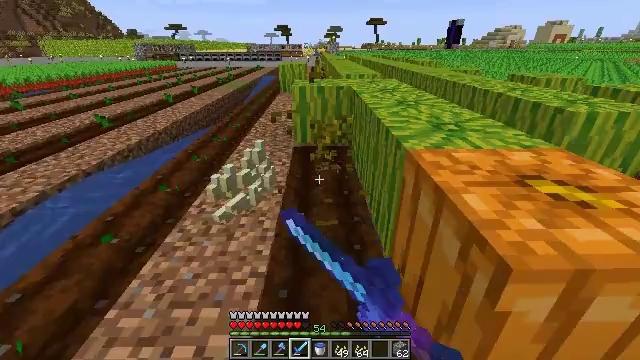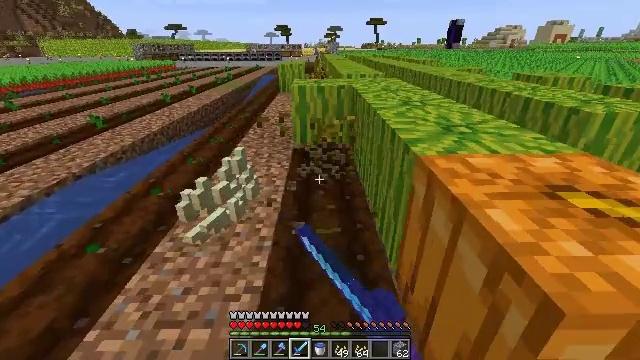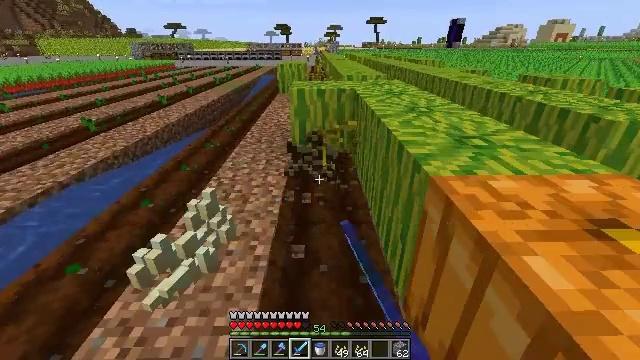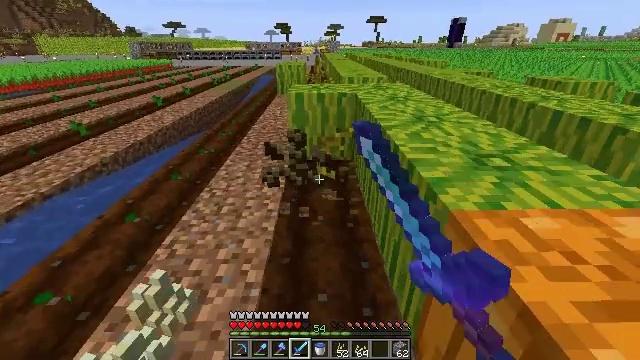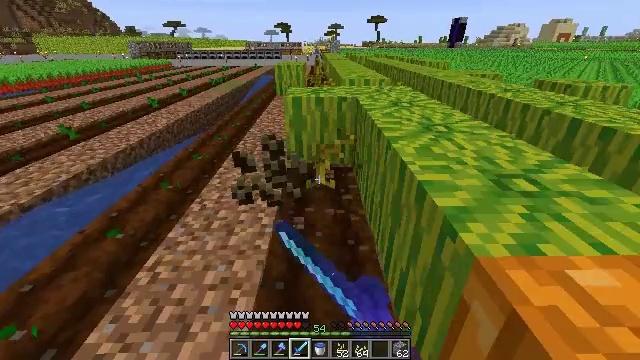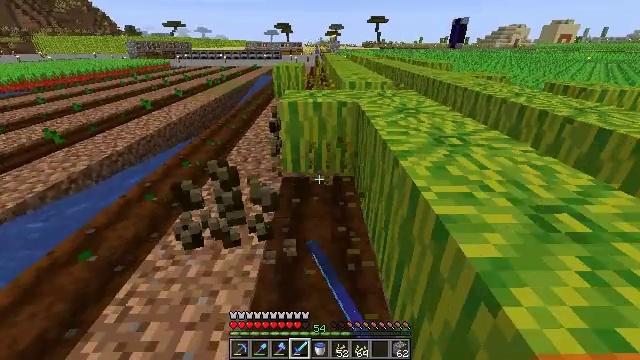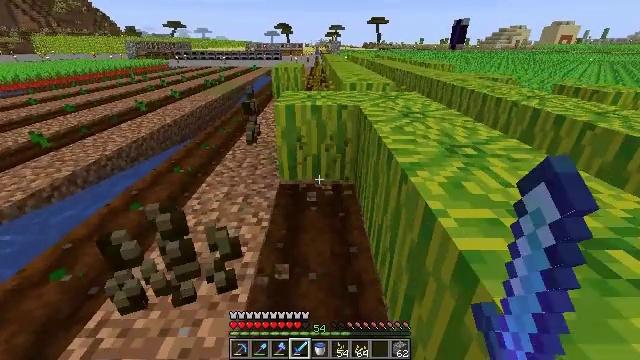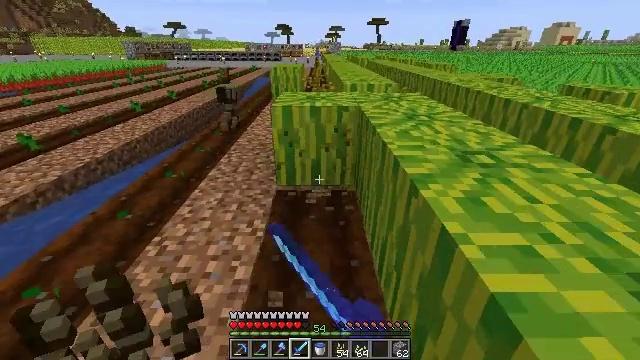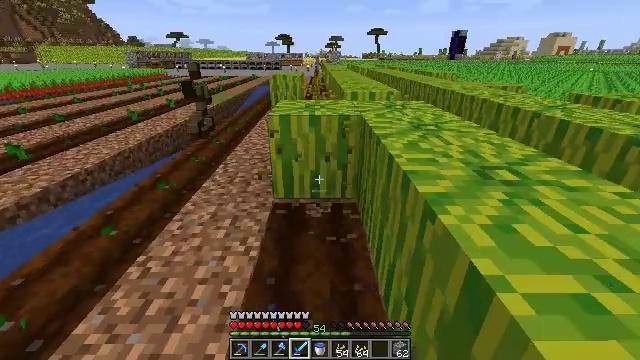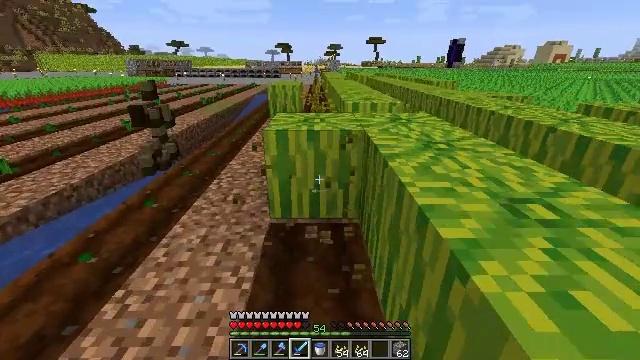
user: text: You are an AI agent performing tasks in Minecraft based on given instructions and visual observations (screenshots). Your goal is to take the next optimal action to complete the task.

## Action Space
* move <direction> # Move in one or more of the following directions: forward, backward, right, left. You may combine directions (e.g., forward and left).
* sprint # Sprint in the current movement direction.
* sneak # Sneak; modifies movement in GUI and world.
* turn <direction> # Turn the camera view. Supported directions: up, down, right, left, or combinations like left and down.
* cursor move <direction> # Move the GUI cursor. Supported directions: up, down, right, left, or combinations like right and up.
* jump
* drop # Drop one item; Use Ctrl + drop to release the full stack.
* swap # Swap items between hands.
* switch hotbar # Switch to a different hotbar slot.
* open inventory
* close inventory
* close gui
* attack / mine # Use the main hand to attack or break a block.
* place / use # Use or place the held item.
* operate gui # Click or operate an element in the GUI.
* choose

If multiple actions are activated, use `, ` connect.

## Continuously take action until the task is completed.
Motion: motion action
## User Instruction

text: Detach the attached melon stem from the melon.
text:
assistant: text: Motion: move forward, attack / mine
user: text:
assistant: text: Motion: move forward, attack / mine
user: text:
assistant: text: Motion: move forward, attack / mine
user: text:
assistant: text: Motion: move forward, attack / mine
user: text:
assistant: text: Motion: move forward, attack / mine
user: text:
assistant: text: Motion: move forward, attack / mine
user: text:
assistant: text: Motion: move forward
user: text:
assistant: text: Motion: move forward, turn up
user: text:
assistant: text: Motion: move forward, turn up
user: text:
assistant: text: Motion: switch to hotbar 3